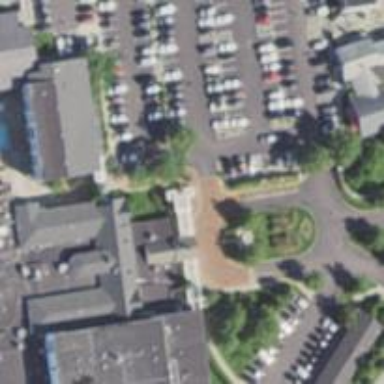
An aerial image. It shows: Parking space is available.